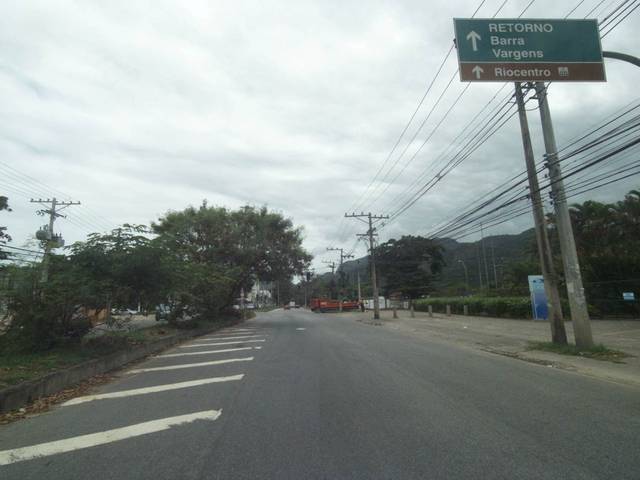
Region: Brazil
Coordinates: -22.962, -43.397